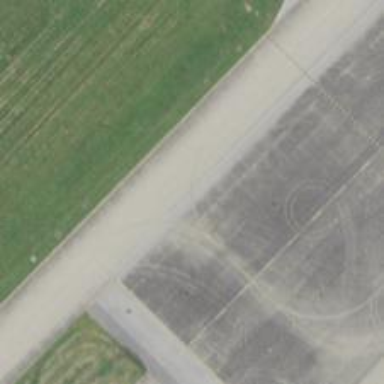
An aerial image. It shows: View of taxiway at the airport.